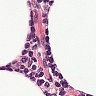
Metastatic tissue present: no